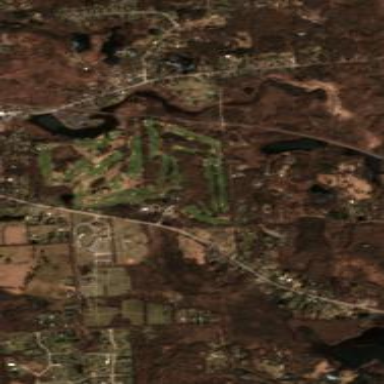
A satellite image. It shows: Golf course surrounded by greenery.